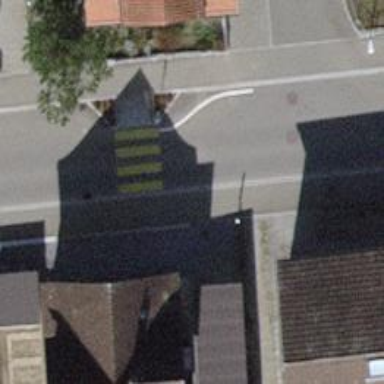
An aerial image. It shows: Marked zebra crossing with traffic calming choker.